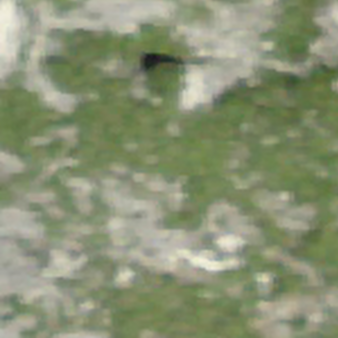
Label: other